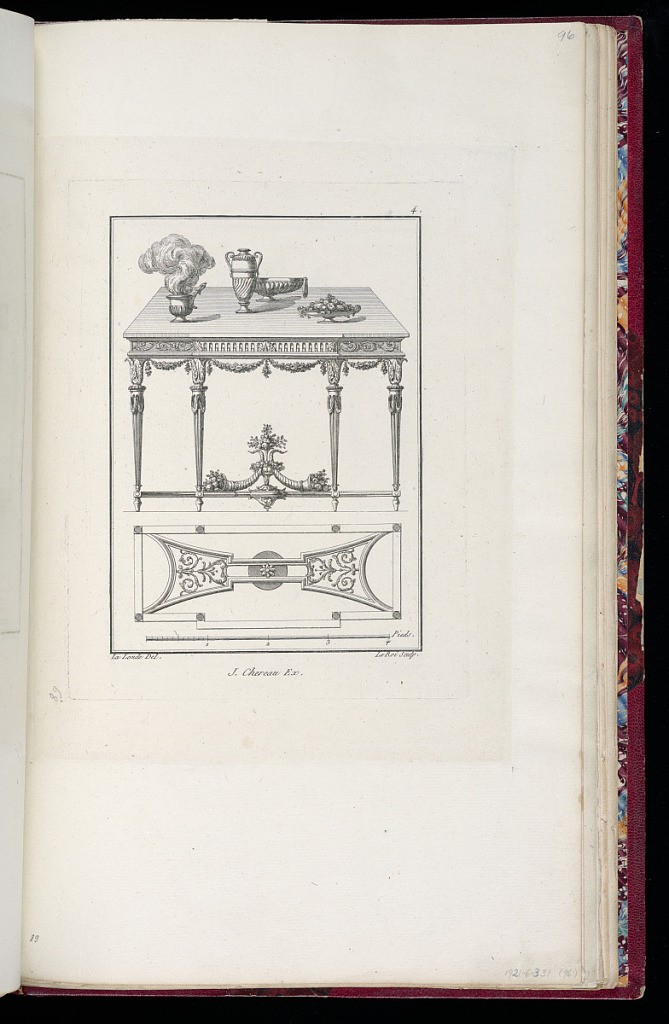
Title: Elevation and Plan of a Table
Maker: Richard de Lalonde, French, active 1780–96
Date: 1787-1796
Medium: Etching on off-white laid paper
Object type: Print
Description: Elevation and plan of a table with a brace shelf at bottom with cornucopia. The table is decorated with ornament motifs including fluting, scrolling acanthus leaves, floral garland, and gadrooning. The plate is signed and numbered.